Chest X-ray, PA view. Patient: 65 years old, sex M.
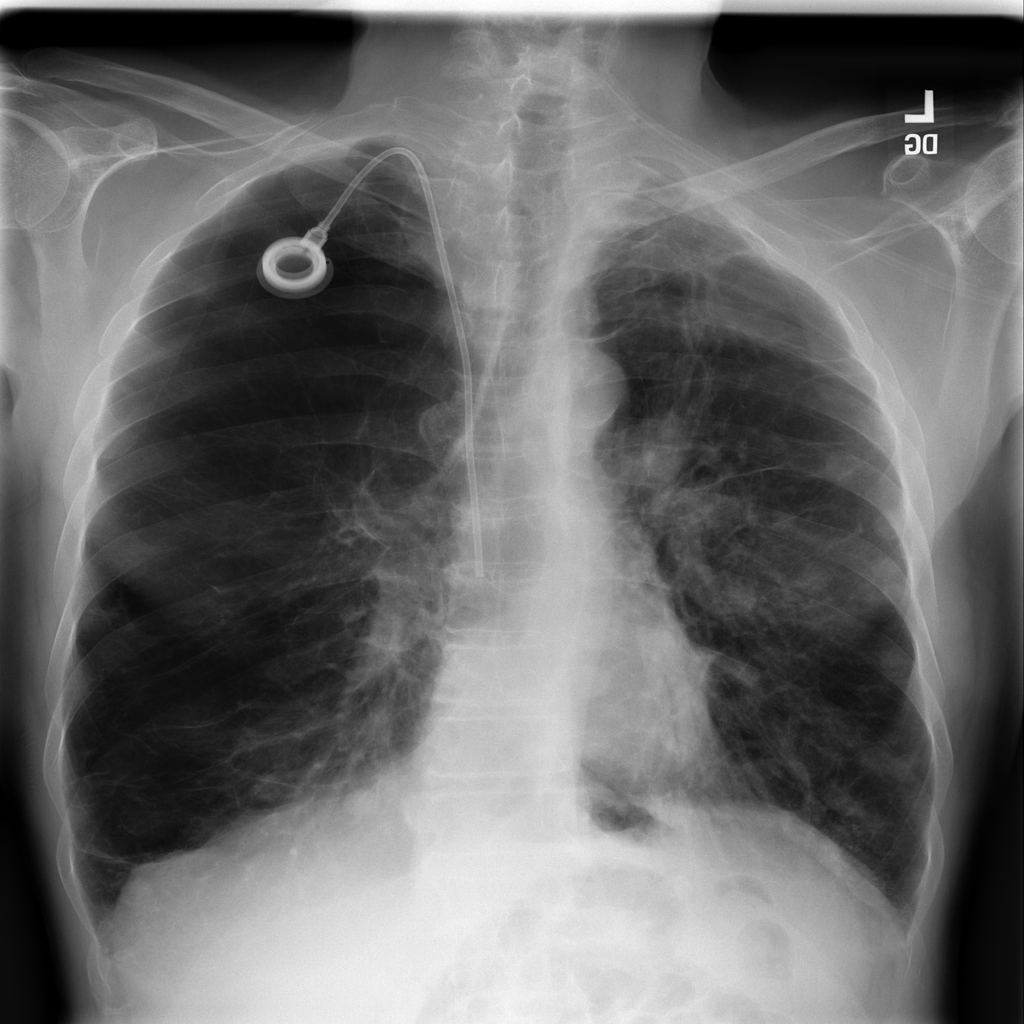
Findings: Emphysema